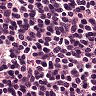
Metastatic tissue present: no